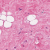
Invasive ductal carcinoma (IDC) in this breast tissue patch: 0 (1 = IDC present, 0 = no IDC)